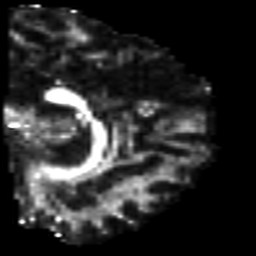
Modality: FA
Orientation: sagittal
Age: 30
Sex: female
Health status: healthy
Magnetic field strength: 3 T
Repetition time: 7 s
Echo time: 0.0926 s